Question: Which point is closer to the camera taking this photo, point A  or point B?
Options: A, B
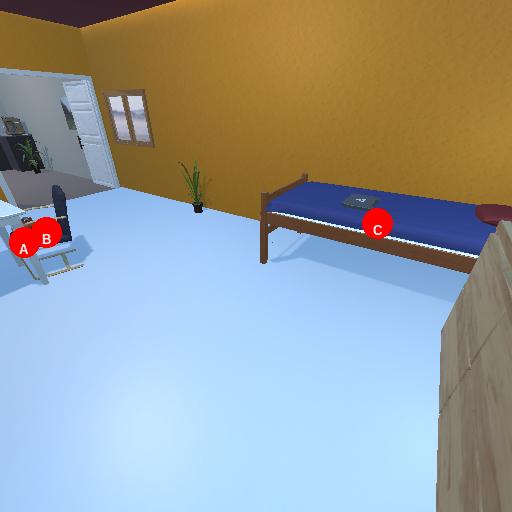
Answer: A